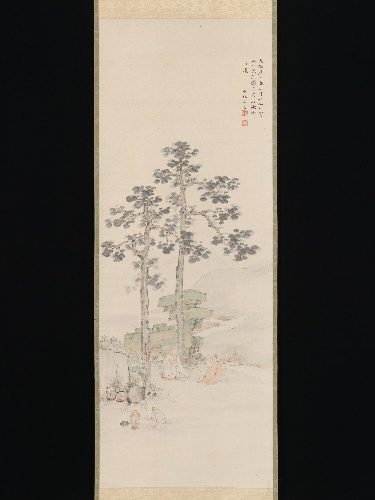
Artist: Nakabayashi Chikutō
Artist bio: Japanese, 1776–1853
Date: 1840
Object type: Hanging scroll
Classification: Paintings
Medium: Hanging scroll; ink and color on paper
Culture: Japan
Period: Edo period (1615–1868)
Dimensions: Image: 42 13/16 × 17 3/8 in. (108.8 × 44.1 cm)
Overall with mounting: 71 13/16 × 18 5/16 in. (182.4 × 46.5 cm)
Overall with knobs: 71 13/16 × 22 5/8 in. (182.4 × 57.5 cm)
Department: Asian Art
Credit line: Mary Griggs Burke Collection, Gift of the Mary and Jackson Burke Foundation, 2015
Accession year: 2015
Repository: Metropolitan Museum of Art, New York, NY
Tags: Trees